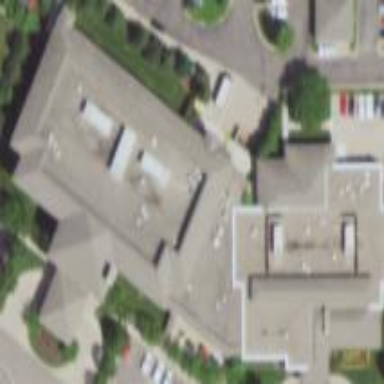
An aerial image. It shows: Clinic building.